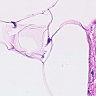
Metastatic tissue present: no